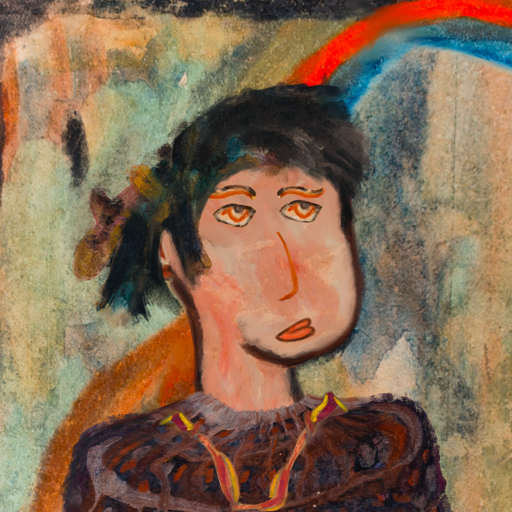
Background: Childish, Head And Neck Side: Roy_Bahadur, Face Side: Experience, Bust: Hypocrite, Hair Side: Pipe, Head Accessory: Blank, Second Necklace: Gypsy_Mother_1, Necklace: Blank, Baby: Blank